Question: In 'numberOfRecordsForPlot:...' I have this code:
'''
int count = [[optsDict objectForKey:@"Values"] count];
NSLog(@"pie count: %i", count);
return count;
'''
It outputs 'pie count: 4' thus (unless I'm misinterpreting) there should be 4 segments to the pie chart.
Then in 'numberForPlot:(CPPlot *)plot field:(NSUInteger)fieldEnum recordIndex:(NSUInteger)index' I have this:
'''
double percentage = ((float)counter/(float)total)*100;
num = (NSDecimalNumber *)[NSDecimalNumber numberWithInt:(int)percentage];
NSLog(@"index: %i, percentage: %f", index, percentage);
NSLog(@"%@", num);
return num;
'''
This outputs:
'''
index: 0, percentage: 9.090909
9
index: 1, percentage: 9.090909
9
index: 2, percentage: 63.636364
63
index: 3, percentage: 18.181818
18
'''
So I am assuming (reasonably) that the function is getting run once for each segment and its returning a figure for all of them!
However the chart looks like this:

Theres not really much else I can tell you. Thats all I know, I don't know much about core plot!
If there is ANY help you can give me I'd be very appreciative!
Thank you
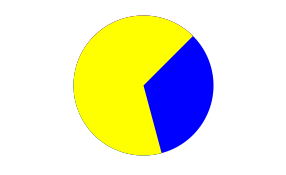
Answer: I play with your values and I think I found the problem in your code.
Try to return in '-(NSNumber *)numberForPlot:(CPPlot *)plot field:(NSUInteger)fieldEnum recordIndex:(NSUInteger)index' object of class 'NSNumber'
'''
num = (NSNumber *)[NSNumber numberWithInt:(int)percentage];
return num;
'''
I was testing this in sample that is included in CorePlot framework. Firstly I tried to init 'contentArray' array with 'NSNumbers':
'''
NSMutableArray *contentArray = [NSMutableArray arrayWithObjects:[NSNumber numberWithInt:9.<PHONE>], [NSNumber numberWithInt:9.<PHONE>], [NSNumber numberWithInt:63.63636463], [NSNumber numberWithInt:18.181818], nil];
'''
And everything works perfect. Then I've tried to init array as in your code with 'NSDecimalNumbers':
'''
NSMutableArray *contentArray = [NSMutableArray arrayWithObjects:[NSDecimalNumber numberWithInt:9.<PHONE>], [NSDecimalNumber numberWithInt:9.<PHONE>], [NSDecimalNumber numberWithInt:63.63636463], [NSDecimalNumber numberWithInt:18.181818], nil];
'''
And I've received exactly your double colored chart.
Hope this will help you =)